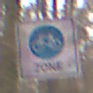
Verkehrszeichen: BeginnFahrradzone
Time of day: Midday
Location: Outdoor (Nature)
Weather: Overcast
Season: Autumn
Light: Natural